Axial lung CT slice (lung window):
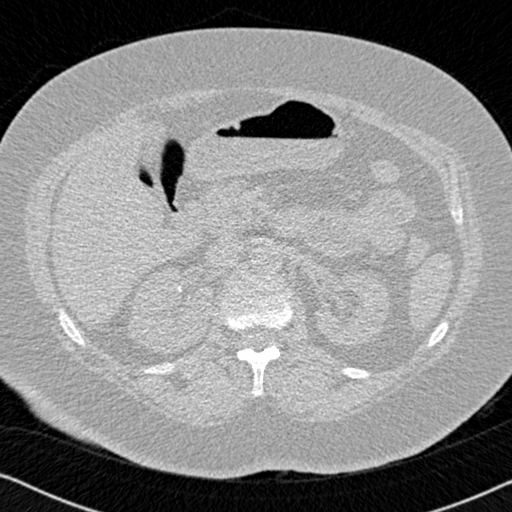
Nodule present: no